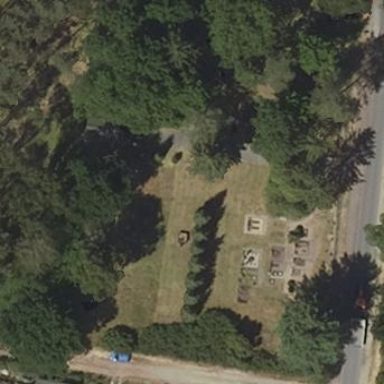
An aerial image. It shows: Cemetery.